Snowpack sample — Snodgrass Mountain, Crested Butte, Colorado (2/4/25, 12:06 PM MST)
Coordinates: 38.923, -106.968
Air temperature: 35 °F
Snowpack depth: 80 cm
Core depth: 30 cm
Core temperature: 35.6 °F
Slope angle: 14°, slope face: 78°
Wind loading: low
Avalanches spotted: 0
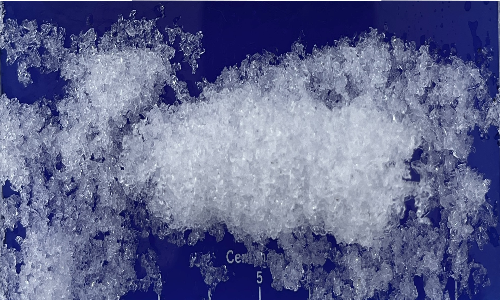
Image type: core
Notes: No avalanches nearby, unusually warm weather for the last month reported by residents, Collected 25 yards from treeline